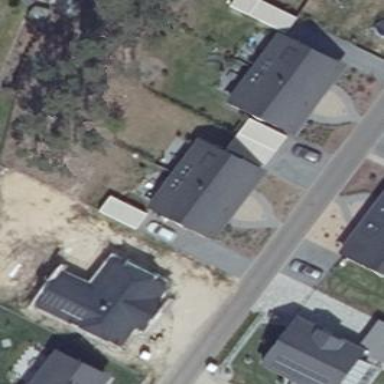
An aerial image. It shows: Semi-detached house.